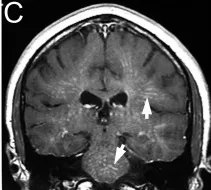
Brain magnetic resonance images before . Coronal planes show bilateral, symmetrical, linear contrast enhancement in a radial distribution throughout the white matter of the cortex and brainstem (arrows).
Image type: radiology (mri)